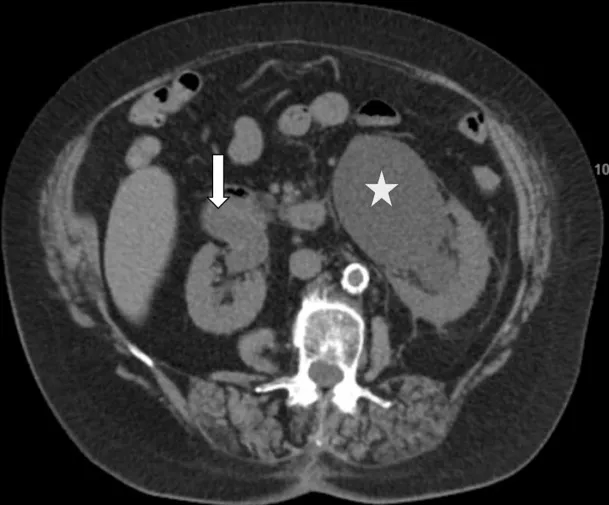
CT abdomen/pelvis without contrast in axial view shows bilateral hydronephrosis more prominent on the left (white star) compared to the right (white arrow).
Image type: radiology (ct)